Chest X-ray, PA view. Patient: 46 years old, sex M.
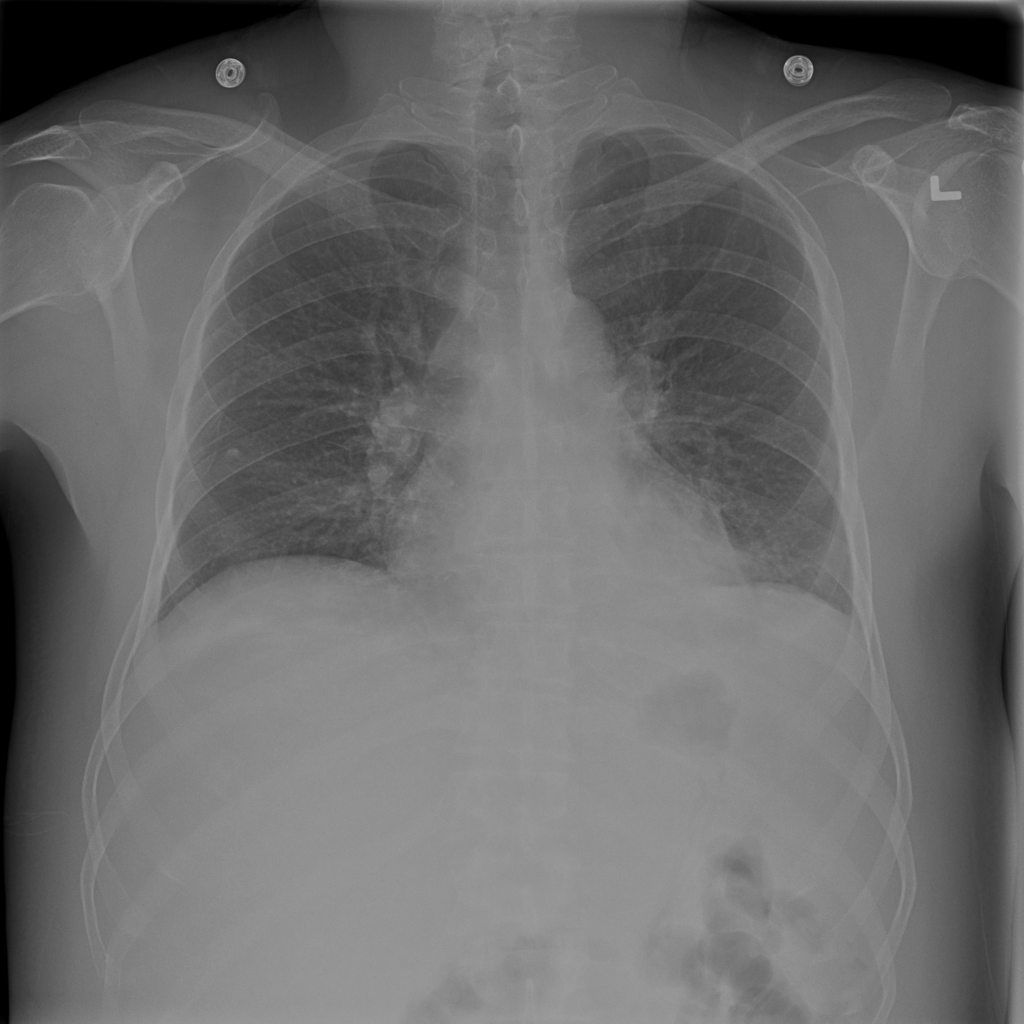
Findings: Effusion, Infiltration, Nodule